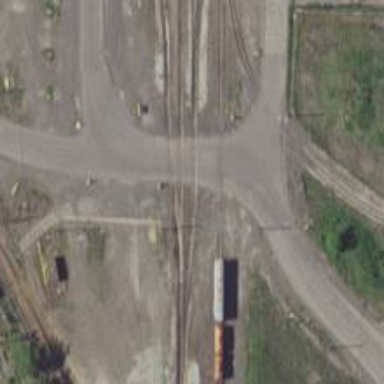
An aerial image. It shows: Railway level crossing.